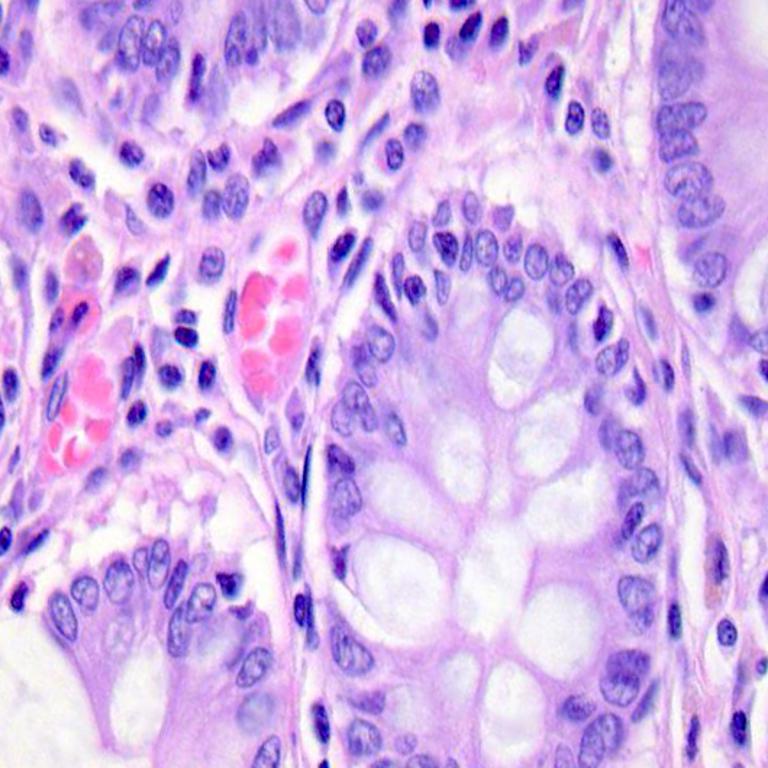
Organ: colon
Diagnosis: benign